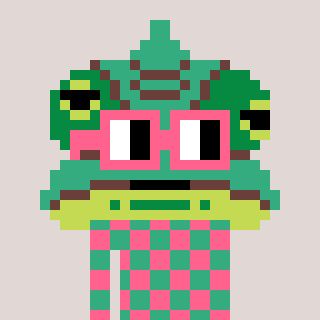
a pixel art character with square pink glasses, a chameleon-shaped head and a teal-colored body on a warm background